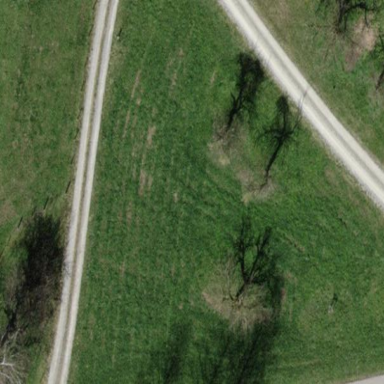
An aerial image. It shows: Orchard.